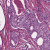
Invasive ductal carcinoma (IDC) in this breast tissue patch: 0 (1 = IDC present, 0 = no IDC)